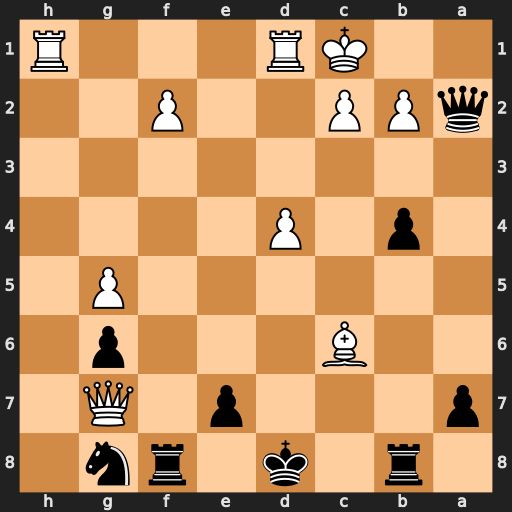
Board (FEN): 1r1k1rn1/p3p1Q1/2B3p1/6P1/1p1P4/8/qPP2P2/2KR3R
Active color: b
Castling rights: -
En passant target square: -
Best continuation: Rxf2 Qxg8+ Qxg8